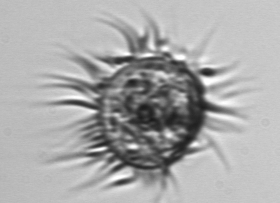
Label: Pelagostrobilidium